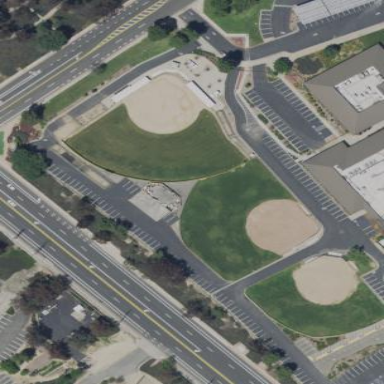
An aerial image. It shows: Softball pitch for leisure and sport activities.